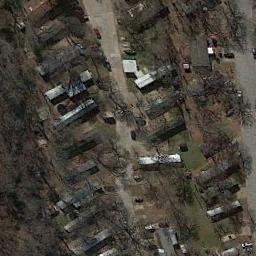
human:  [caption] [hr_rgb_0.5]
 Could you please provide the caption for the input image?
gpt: The roof of most mobile homes is white .

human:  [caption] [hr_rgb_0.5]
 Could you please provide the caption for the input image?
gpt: Many trees are in the mobile home park .

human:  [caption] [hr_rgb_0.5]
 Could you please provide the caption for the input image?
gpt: The mobile home park is on the bare land next to the road .

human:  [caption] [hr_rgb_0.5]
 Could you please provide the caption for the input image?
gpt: The mobile home park has some neatly arranged mobile homes and bare trees and a road goes through the mobile home park .

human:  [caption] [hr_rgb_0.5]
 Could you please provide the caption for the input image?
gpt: There are some buildings and withered trees in the mobile home park .